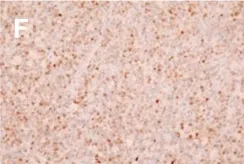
Ki67(+) expression. (X200).
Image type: pathology (immunostaining)